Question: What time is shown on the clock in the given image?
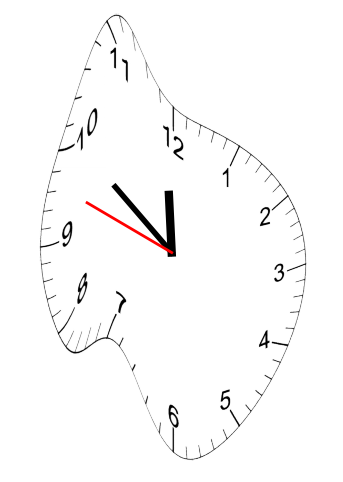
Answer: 11:50:48